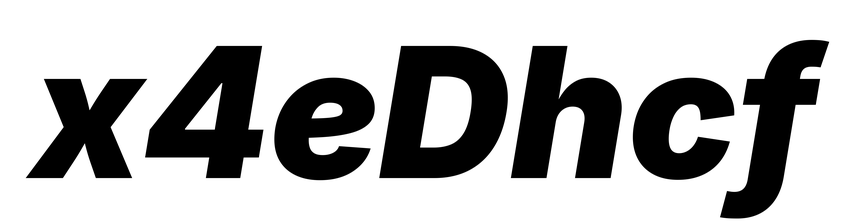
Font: Inter-Italic_Black_Italic